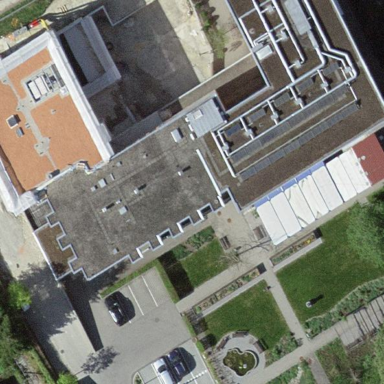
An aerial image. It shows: Nursing home.